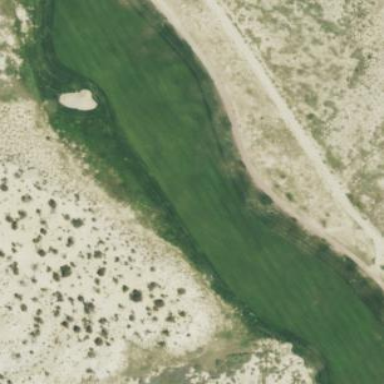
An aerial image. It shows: Rough area in golf course.